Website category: jobs
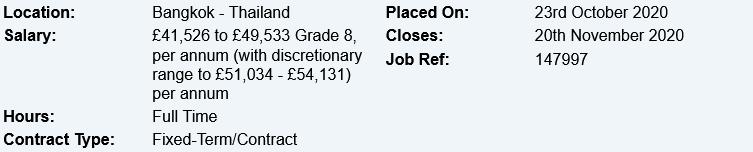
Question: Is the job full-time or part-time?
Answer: Full Time

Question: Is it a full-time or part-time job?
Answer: Full Time

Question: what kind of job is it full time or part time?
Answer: Full Time

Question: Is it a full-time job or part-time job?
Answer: Full Time

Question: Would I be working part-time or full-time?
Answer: Full Time

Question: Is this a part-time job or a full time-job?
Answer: Full Time

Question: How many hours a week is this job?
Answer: Full Time

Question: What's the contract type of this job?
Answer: Fixed-Term/Contract

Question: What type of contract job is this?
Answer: Fixed-Term/Contract

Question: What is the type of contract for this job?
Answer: Fixed-Term/Contract

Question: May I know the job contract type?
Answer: Fixed-Term/Contract

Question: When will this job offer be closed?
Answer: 20th November 2020

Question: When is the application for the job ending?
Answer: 20th November 2020

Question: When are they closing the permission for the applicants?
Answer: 20th November 2020

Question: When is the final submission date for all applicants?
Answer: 20th November 2020

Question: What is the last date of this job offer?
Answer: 20th November 2020

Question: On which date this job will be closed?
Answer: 20th November 2020

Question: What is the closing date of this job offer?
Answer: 20th November 2020

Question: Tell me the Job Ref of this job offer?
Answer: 147997

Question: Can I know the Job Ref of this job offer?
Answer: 147997

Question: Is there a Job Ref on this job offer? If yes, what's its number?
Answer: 147997

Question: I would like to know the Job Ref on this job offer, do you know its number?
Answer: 147997

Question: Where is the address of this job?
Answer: Bangkok - Thailand

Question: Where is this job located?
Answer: Bangkok - Thailand

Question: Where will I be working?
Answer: Bangkok - Thailand

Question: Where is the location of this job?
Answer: Bangkok - Thailand

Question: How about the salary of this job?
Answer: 41,526 to 49,533 Grade 8, per annum (with discretionary range to 51,034 - 54,131) per annum

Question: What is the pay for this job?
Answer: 41,526 to 49,533 Grade 8, per annum (with discretionary range to 51,034 - 54,131) per annum

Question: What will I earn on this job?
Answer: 41,526 to 49,533 Grade 8, per annum (with discretionary range to 51,034 - 54,131) per annum

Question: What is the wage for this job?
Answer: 41,526 to 49,533 Grade 8, per annum (with discretionary range to 51,034 - 54,131) per annum

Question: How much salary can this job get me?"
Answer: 41,526 to 49,533 Grade 8, per annum (with discretionary range to 51,034 - 54,131) per annum

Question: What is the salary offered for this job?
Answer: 41,526 to 49,533 Grade 8, per annum (with discretionary range to 51,034 - 54,131) per annum

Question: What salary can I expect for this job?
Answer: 41,526 to 49,533 Grade 8, per annum (with discretionary range to 51,034 - 54,131) per annum

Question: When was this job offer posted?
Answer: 23rd October 2020

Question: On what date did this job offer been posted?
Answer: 23rd October 2020